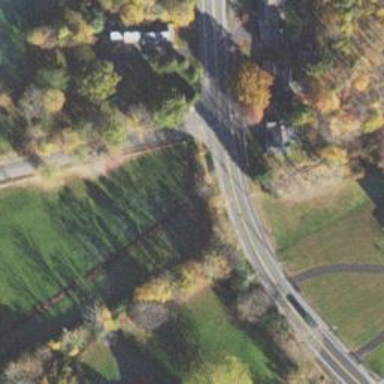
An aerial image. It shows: Secondary road with asphalt surface and sidewalk on the left.